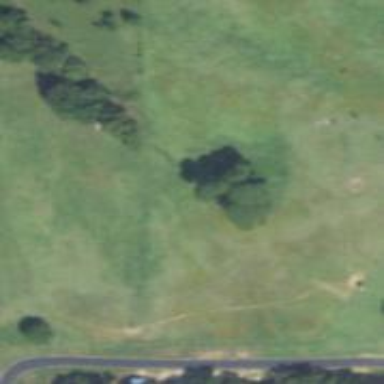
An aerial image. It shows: Beautiful meadow covered with lush green grass.